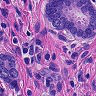
Metastatic tissue present: yes